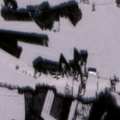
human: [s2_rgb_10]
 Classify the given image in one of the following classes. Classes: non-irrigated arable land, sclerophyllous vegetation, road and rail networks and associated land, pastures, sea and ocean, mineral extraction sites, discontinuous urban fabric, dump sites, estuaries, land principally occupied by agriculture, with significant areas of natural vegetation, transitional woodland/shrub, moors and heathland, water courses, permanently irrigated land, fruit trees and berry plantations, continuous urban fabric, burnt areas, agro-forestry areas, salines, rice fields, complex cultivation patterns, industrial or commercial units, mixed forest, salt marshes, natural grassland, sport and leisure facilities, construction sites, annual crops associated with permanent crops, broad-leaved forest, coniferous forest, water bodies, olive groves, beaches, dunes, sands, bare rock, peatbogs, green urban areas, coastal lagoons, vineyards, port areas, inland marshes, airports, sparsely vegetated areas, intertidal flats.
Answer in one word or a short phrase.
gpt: non-irrigated arable land, land principally occupied by agriculture, with significant areas of natural vegetation, coniferous forest, mixed forest